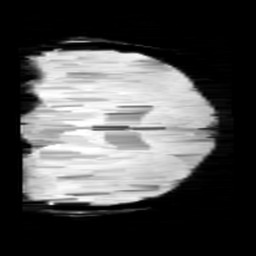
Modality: minIP
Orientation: coronal
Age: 11
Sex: male
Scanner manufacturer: siemens
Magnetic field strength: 3 T
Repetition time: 0.027 s
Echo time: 0.02 s